Question: I'm still on my memory-leak hunt and I noticed the following:
I have lots of live-instances of System.Threading.CancellationCallbackInfo-Objects coming from F#'s default-CancellationTokenSource (Async-Workflows).
The problem gets even worse if you declare a Source by yourself and use this inside a MailboxProcessor to span childs or tasks.
Seems like the GC cannot collect those spanned tasks/workflows because the CancellationTokenSource is holding references like this:

Most of those CancellationCallbackInfo-Objects gets to Gen2 - incredible as I just use local-references inside the MailboxProcessors-"loop" workflow ...
Is this a known issue and is there a solution/workaround?
For now I stoped using Cancellation-support and thread ManualResetEvents through the code for this ... not nice at all :(
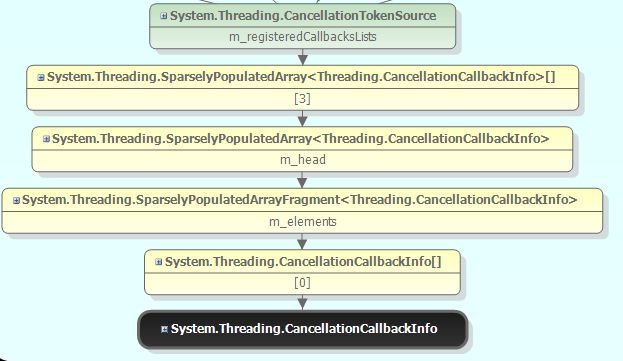
Answer: If you are using 'StartChild', there is a leak there (see also <URL>, which will be fixed in the next release. You can work around it by using 'StartAsTask'.
It is a good practice to use your own 'CancellationTokenSource' to create a token, and explicitly pass the token to F# asyncs, so that you can 'Dispose' the CTS on your own terms.
(If you see a different leak that doesn't involve 'StartChild', we'd love a small repro, so we can fix it!)